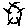
Label: sun